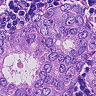
Metastatic tissue present: yes